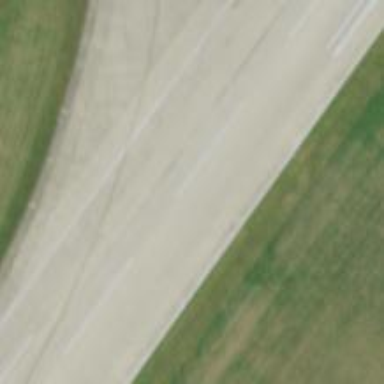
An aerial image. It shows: Runway surface made of asphalt at airport.